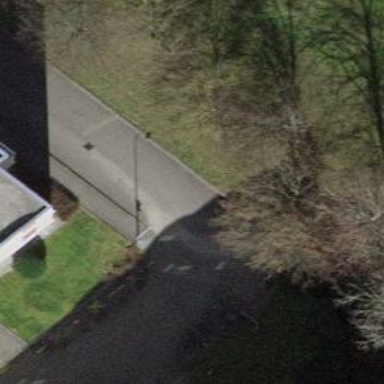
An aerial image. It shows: Asphalt road in living street.